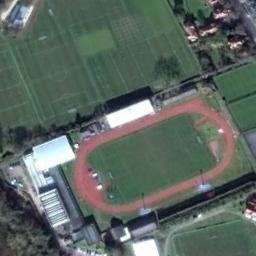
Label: ground_track_field